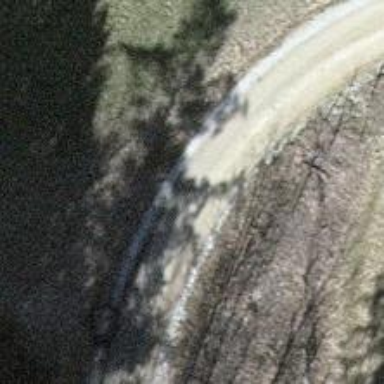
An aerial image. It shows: Gravel track with grade2 tracktype.